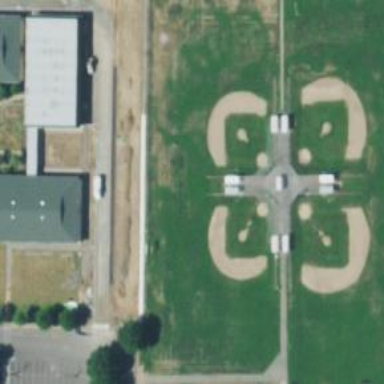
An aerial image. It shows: Baseball pitch for leisure and sports activities.